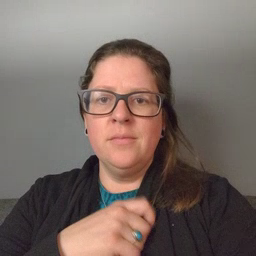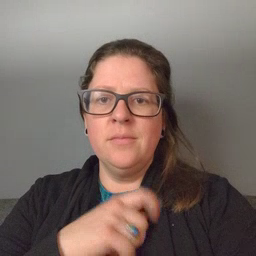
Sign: dry